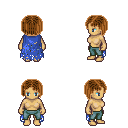
a pixel art fantasy rpg character, female body template, human, tanned skin, blue tattered cape, teal pants, brown pageboy hairstyle, four views (front, back, left, right), 2x2 character sprite sheet, small pixel art, hard edges, no anti-aliasing